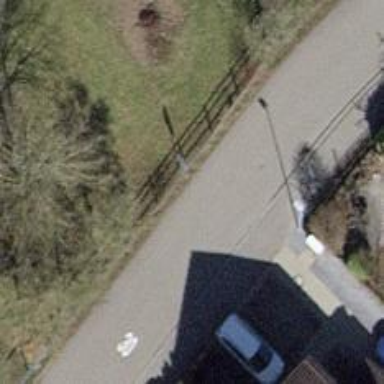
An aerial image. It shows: Hedge acting as barrier.